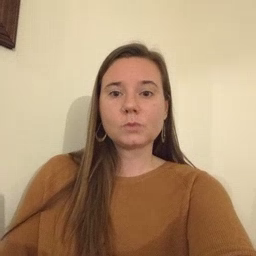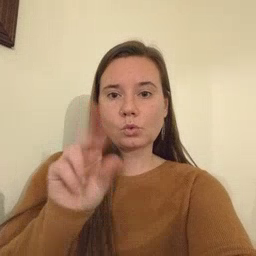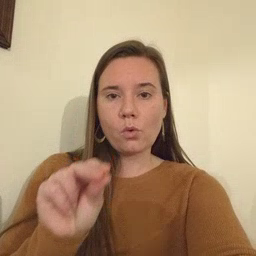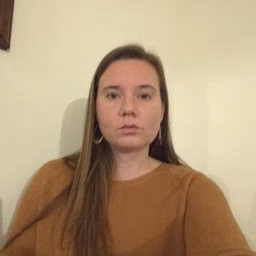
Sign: no